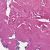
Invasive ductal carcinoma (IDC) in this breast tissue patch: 0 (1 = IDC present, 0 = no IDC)